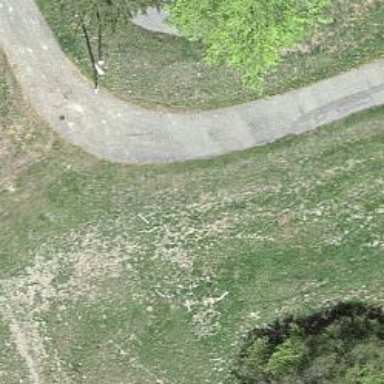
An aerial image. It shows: Well-maintained track road with grade 1 tracktype.